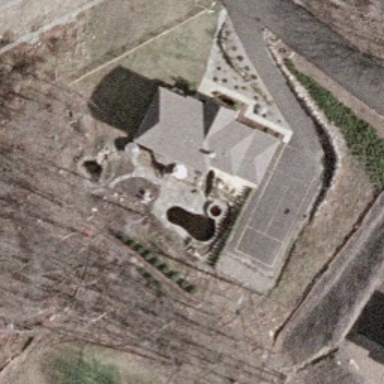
A villa with grey roofs is surrounded by trees and lawn in the sparse residential area .